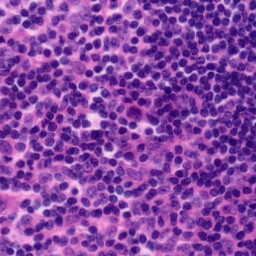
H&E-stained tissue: Tonsil